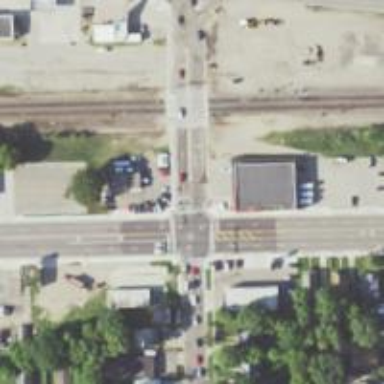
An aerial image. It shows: Marked crossing on the road.